Question: I'm using an inline-list as described by <URL> to display a list of images.
This works fine, but if the list of images exceeds the width of the containing element I want them to remain in one row and the have the overflow scrollable: 'overflow: scroll'.
There seems to be an issue with the 'li''s (containing the images in my case) and the display: block style that they default to.
How would I change my list from this:

. . . to a list of items in a single row that I can scroll horizontally to view images that overflow off of the page?
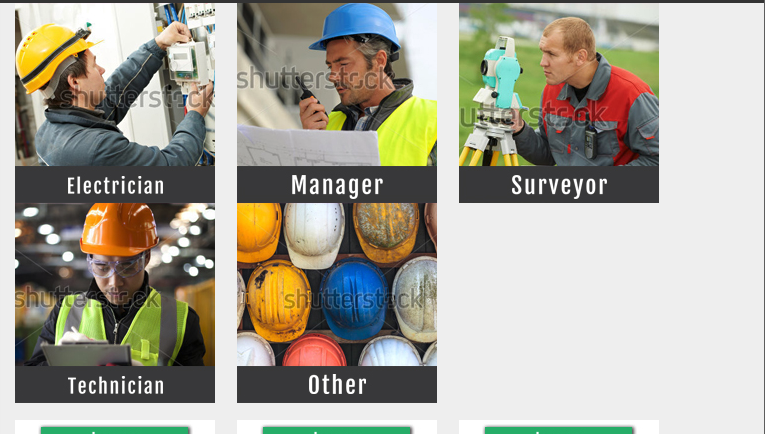
Answer: I found a solution by
- Setting the parent element's style to 'overflow:scroll;'- Setting the 'ul' element's style to 'display: inline-flex'- Then giving the 'li's a minimum width, in my case 'min-width:200px;'
My exact code (using haml in a rails app):
'''
%div{ id: 'type-of-position', style:'width:100%; overflow:scroll;' }
%ul{ class: 'inline-list', style:'display: inline-flex' }
- @employer_types.each do |tt|
%li{ class: 'inactive', style:'min-width:200px;', id: tt.id }=image_tag tt.image.url
'''
I'm not sure if this is the most elegant solution, but it worked to accomplish what I was trying to do.